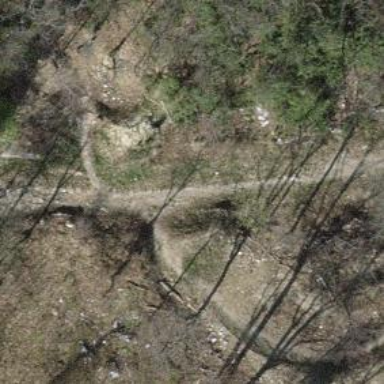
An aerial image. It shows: Path.